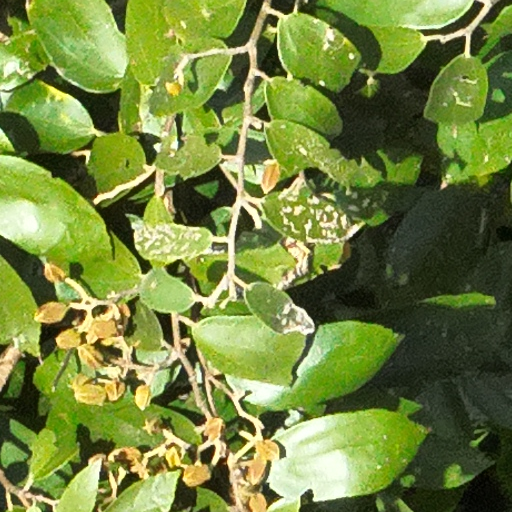
Species: Luehea seemannii
GBIF accepted scientific name: Luehea seemannii
Crown area (m\u00b2): 191.622